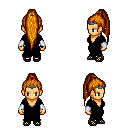
a pixel art fantasy rpg character, female body template, human, tanned skin, black robe, teal pants, dark blonde extra-long topknot hairstyle, iron tiara, white cloth bracers, ghillies, four views (front, back, left, right), 2x2 character sprite sheet, small pixel art, hard edges, no anti-aliasing